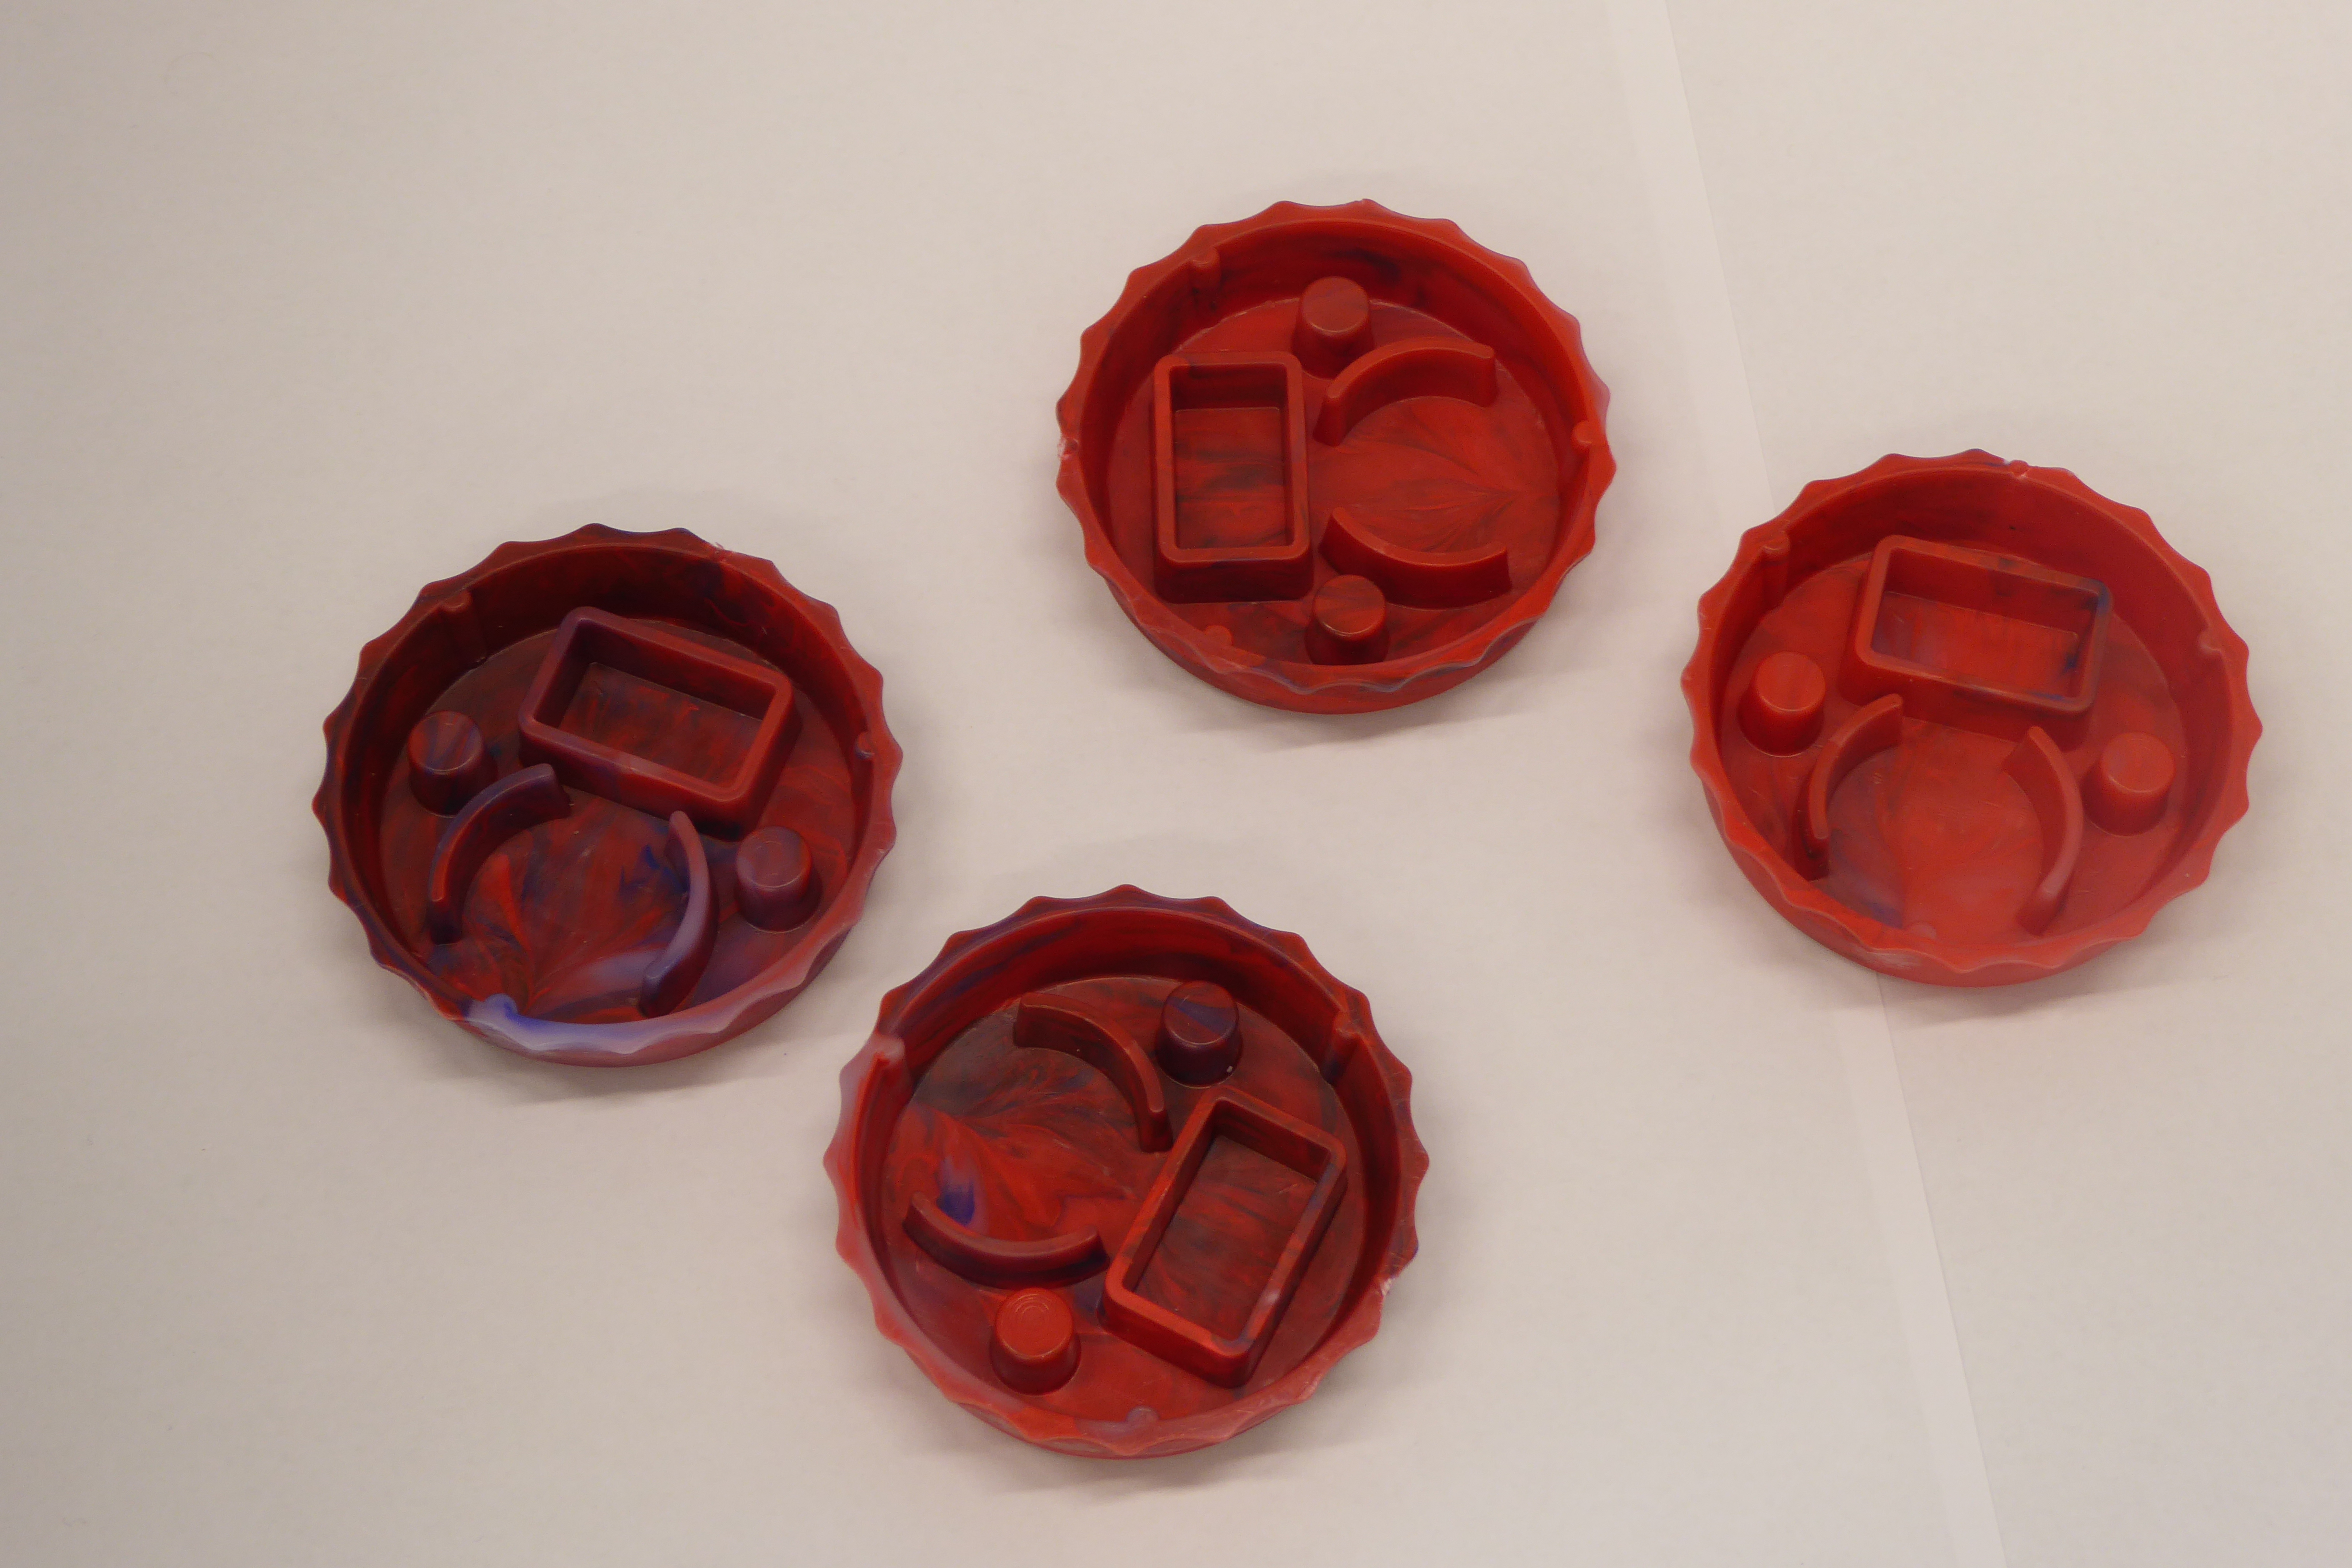
Label: Bottle Opener - Cover